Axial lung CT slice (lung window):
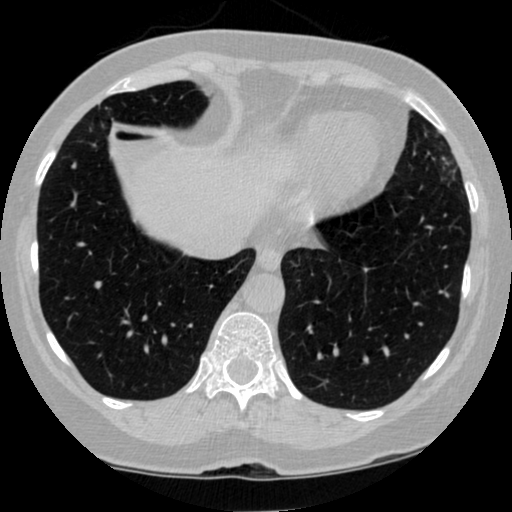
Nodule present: no